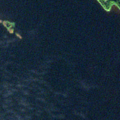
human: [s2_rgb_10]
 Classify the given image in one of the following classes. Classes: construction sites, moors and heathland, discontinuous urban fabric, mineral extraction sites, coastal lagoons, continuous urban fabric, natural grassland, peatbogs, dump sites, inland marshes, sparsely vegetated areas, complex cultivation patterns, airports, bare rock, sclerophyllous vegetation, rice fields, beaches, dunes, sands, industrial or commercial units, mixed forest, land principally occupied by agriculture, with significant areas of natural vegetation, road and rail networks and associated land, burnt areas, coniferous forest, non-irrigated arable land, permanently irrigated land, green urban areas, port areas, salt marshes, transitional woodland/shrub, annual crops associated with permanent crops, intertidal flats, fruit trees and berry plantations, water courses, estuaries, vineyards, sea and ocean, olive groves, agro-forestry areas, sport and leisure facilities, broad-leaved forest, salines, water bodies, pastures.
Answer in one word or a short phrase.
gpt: mixed forest, water bodies